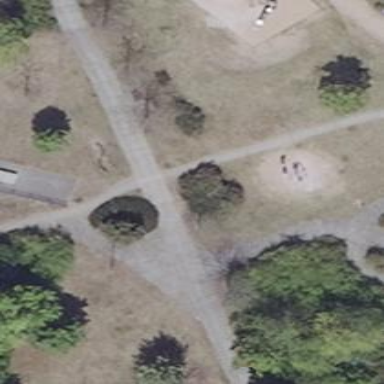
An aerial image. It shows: Playground area for leisure activities on the land.